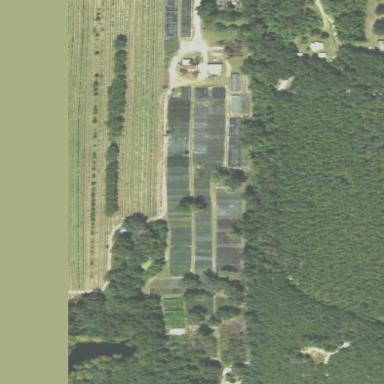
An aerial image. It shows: Plant nursery.